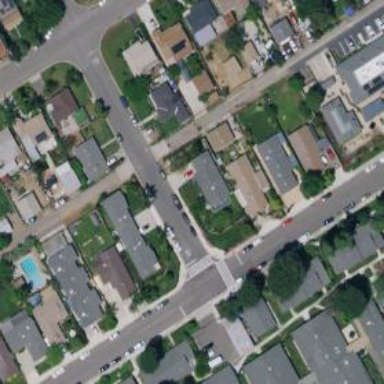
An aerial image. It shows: Alley classified as service road.